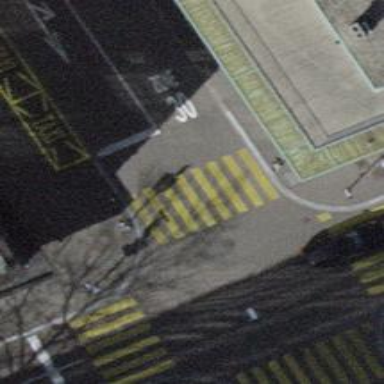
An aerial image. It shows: Kerb serving as barrier.